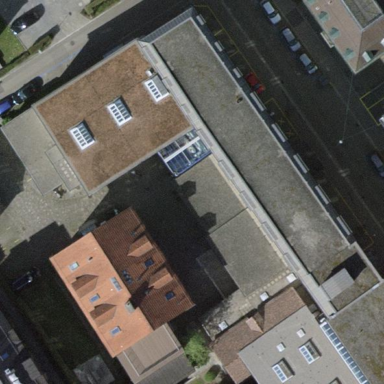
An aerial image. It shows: Office building.